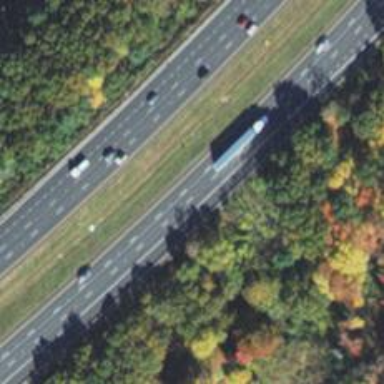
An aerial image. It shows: Asphalt motorway.